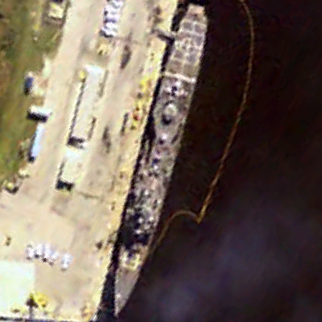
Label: cruiser